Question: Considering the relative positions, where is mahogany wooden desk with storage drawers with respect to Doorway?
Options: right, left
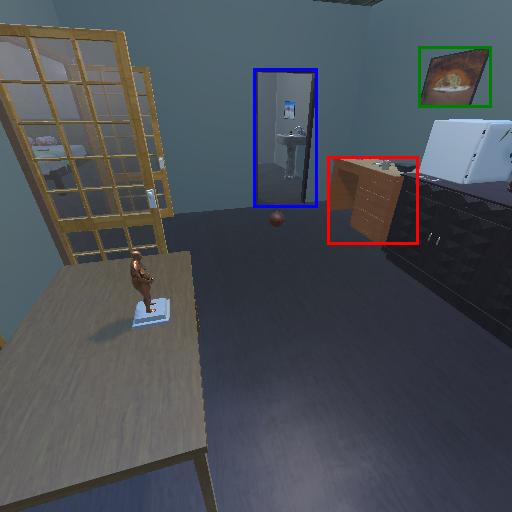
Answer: right